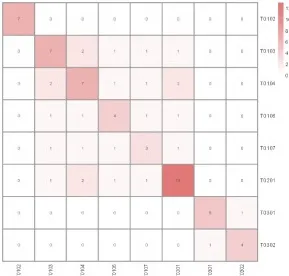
Radiological features and mutational characteristics of GGOs. The number of shared somatic mutations between tumor pairs; CT, computed tomography.
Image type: chart (chart)